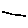
Label: line